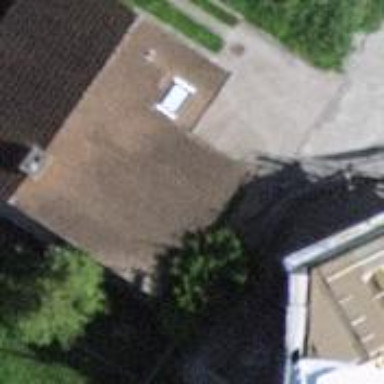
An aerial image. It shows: Detached building.